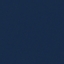
Land use / land cover class: SeaLake